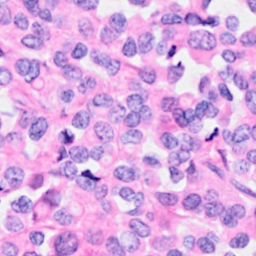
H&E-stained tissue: Breast